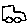
Label: car